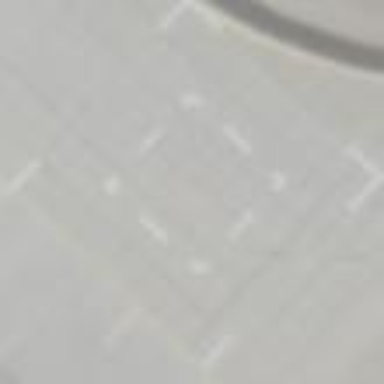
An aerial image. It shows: Apron at the airport.